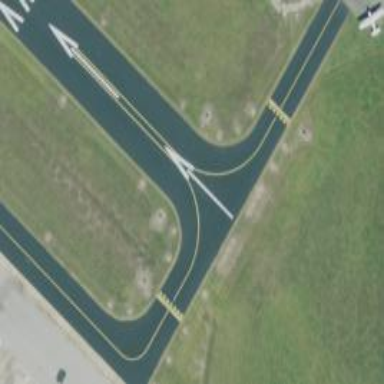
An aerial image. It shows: Image of taxiway at airport.